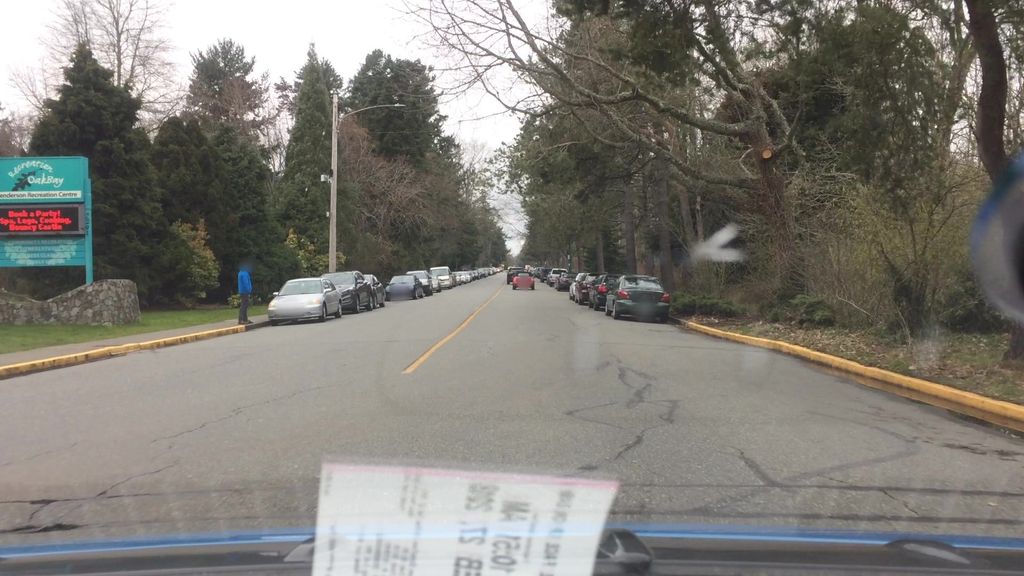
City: victoria